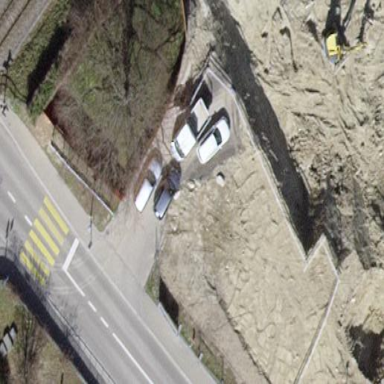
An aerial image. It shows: Street side parking area.